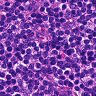
Metastatic tissue present: no